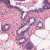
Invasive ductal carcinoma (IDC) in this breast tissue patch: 0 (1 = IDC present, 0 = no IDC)